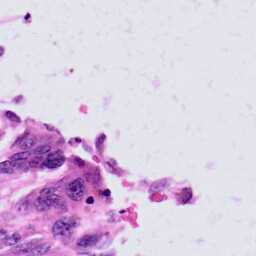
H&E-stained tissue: Skin